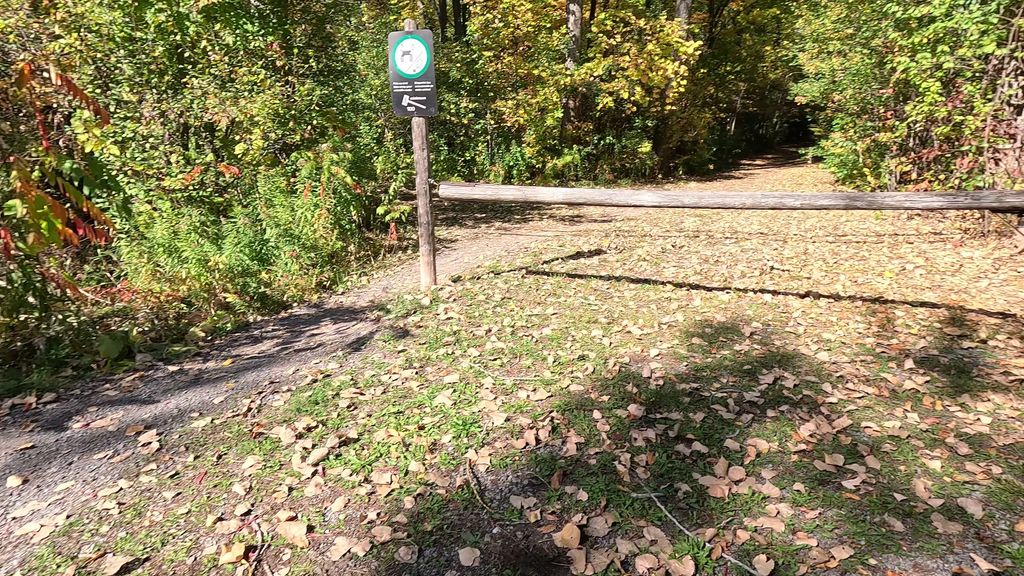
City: ottawa-gatineau